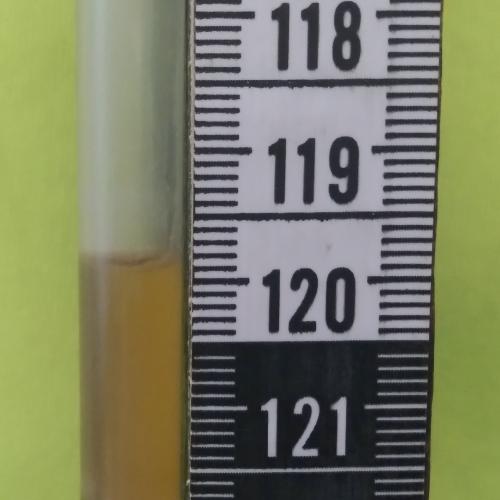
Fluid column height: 119.8 cm